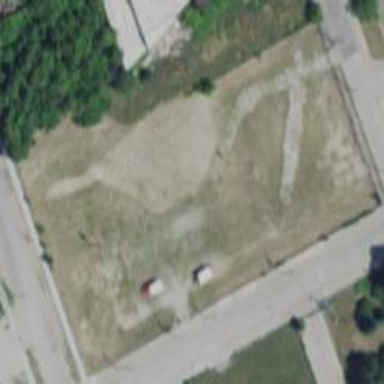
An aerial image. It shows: Parking area with unpaved surface.